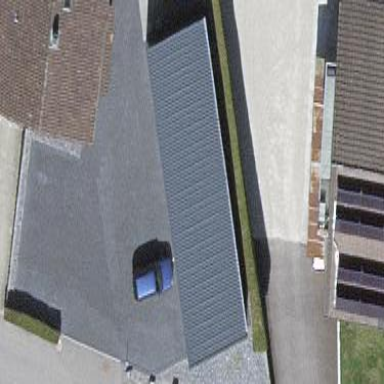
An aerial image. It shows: View of roof of building.